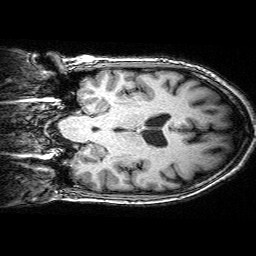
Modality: T1w
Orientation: coronal
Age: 48
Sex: male
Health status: ill
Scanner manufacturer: siemens
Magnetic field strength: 3 T
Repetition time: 0.0025 s
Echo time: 0.00336 s